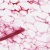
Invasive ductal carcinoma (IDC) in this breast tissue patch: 0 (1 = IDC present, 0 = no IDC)